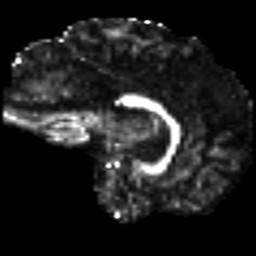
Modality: FA
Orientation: sagittal
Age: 31
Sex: female
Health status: ill
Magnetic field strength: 3 T
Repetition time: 9 s
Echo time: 0.093 s